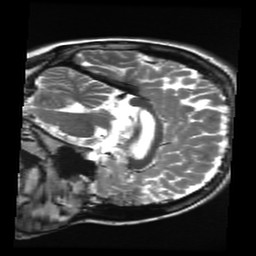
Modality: T2w
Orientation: sagittal
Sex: female
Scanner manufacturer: ge
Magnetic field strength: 3 T
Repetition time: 5 s
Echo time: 0.101 s